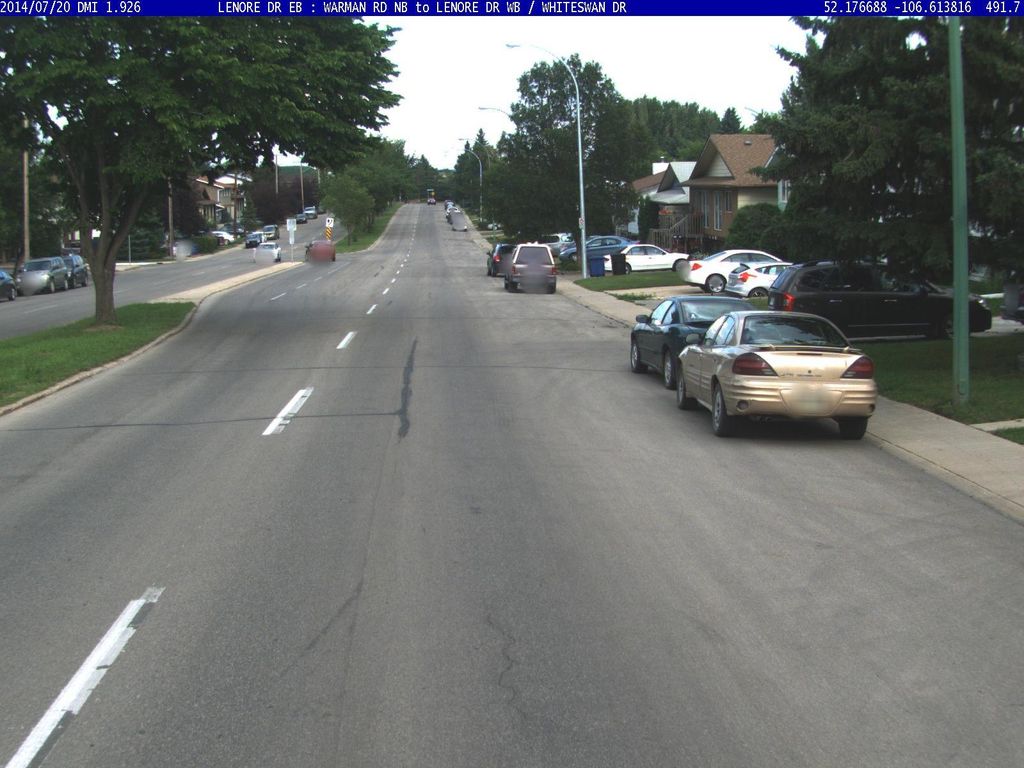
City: saskatoon